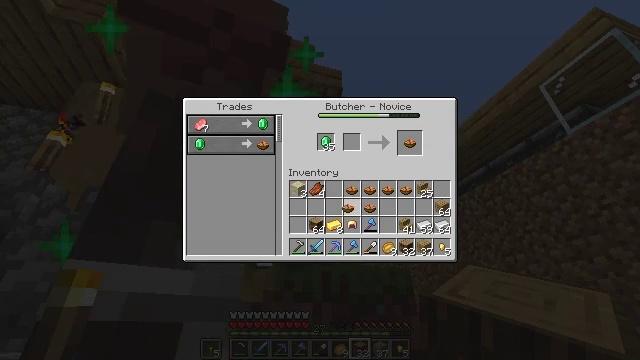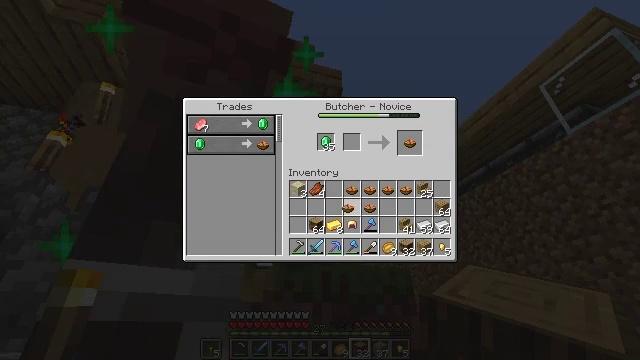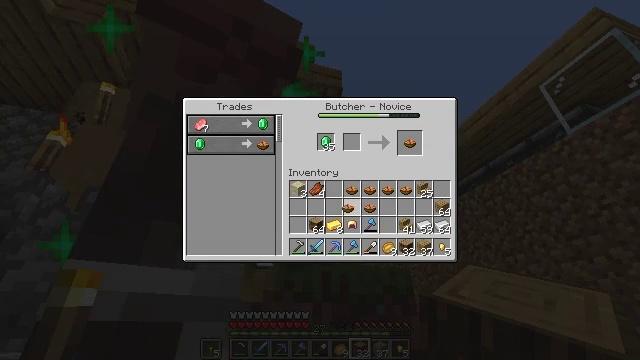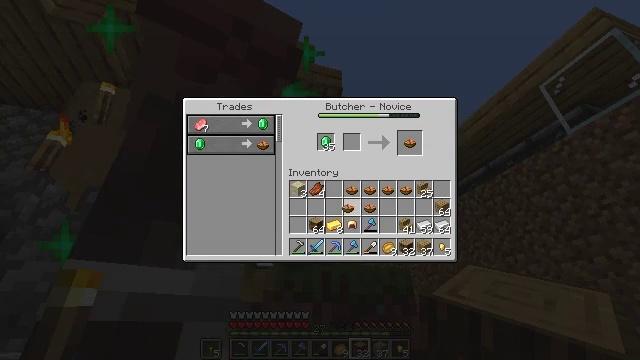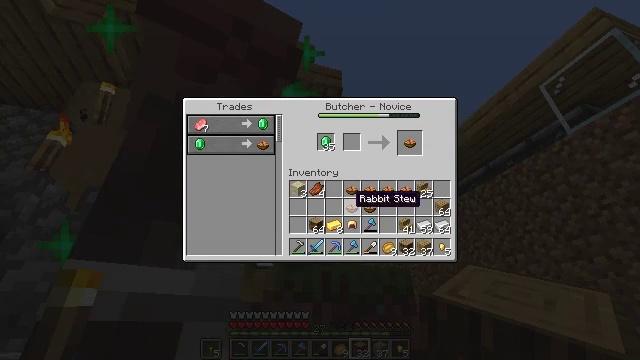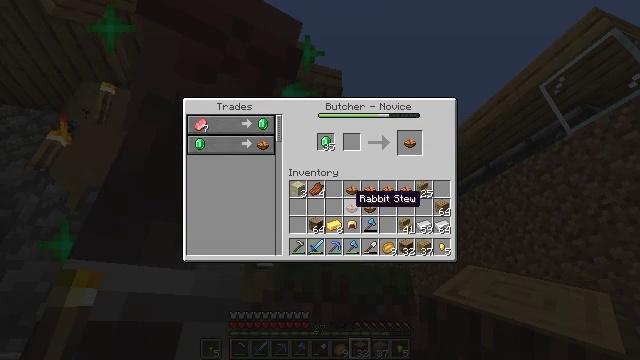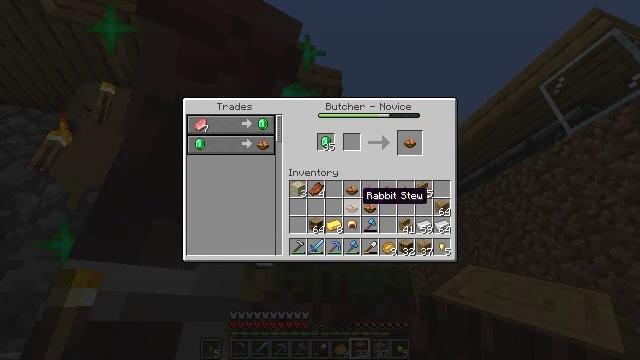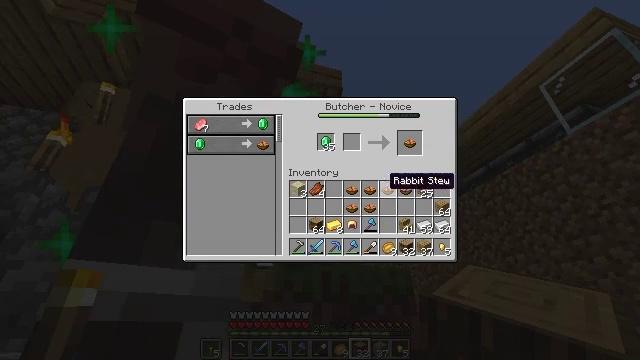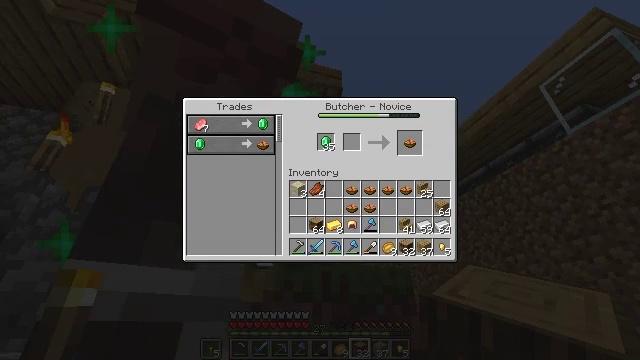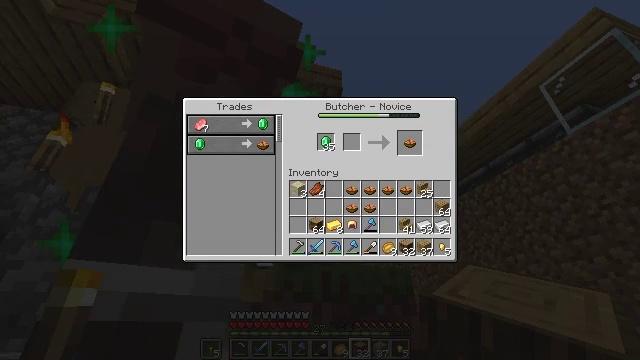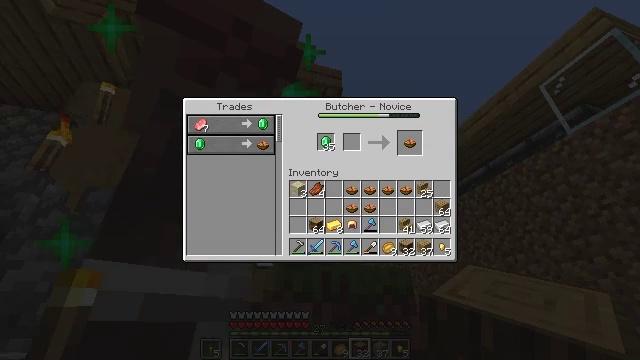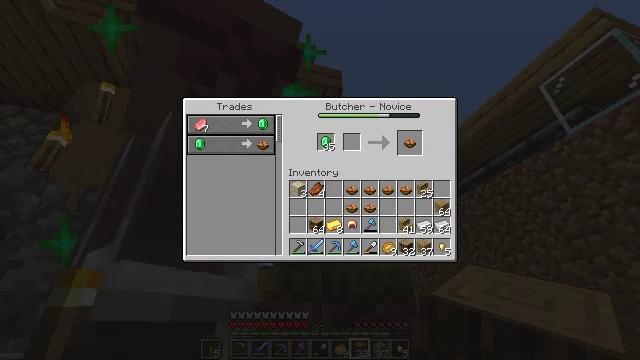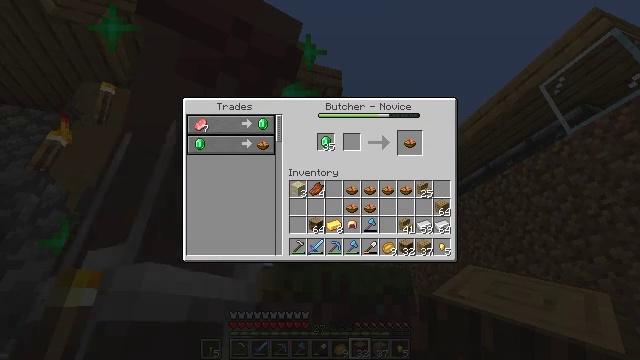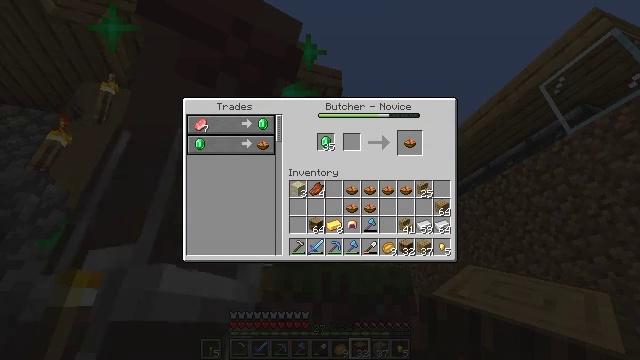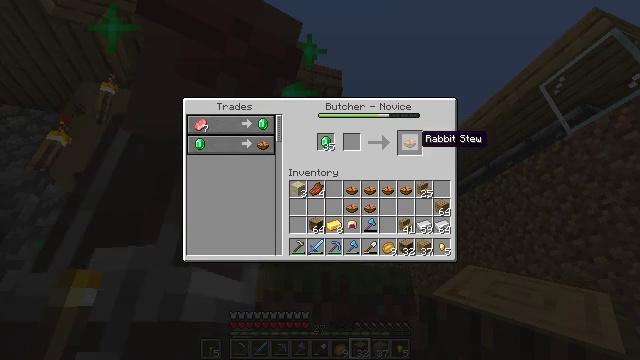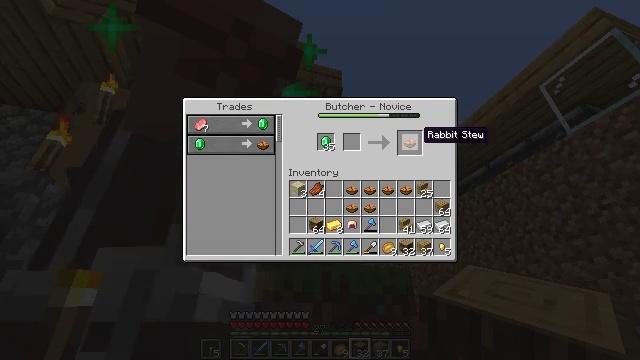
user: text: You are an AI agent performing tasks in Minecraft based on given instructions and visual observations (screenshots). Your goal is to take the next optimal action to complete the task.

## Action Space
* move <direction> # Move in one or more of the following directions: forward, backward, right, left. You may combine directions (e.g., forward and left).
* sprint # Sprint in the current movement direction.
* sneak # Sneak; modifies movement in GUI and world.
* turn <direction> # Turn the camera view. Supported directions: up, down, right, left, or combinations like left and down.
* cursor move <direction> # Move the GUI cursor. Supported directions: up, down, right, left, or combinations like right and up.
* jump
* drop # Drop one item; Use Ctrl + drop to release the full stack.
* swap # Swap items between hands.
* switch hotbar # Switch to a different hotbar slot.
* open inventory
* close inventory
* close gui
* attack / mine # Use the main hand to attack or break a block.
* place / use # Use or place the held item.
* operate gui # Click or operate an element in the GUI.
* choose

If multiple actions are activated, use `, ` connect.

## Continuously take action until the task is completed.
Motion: motion action
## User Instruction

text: Open a crafting table and make a rabbit stew.
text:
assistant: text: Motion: no_op
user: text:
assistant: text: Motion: operate gui
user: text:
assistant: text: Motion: operate gui
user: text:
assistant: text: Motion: no_op
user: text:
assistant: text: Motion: no_op
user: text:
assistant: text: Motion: cursor move right
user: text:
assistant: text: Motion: cursor move right and up
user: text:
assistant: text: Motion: cursor move right and up
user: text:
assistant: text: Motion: cursor move right and up
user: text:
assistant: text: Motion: no_op
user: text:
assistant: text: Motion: no_op
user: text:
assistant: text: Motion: no_op
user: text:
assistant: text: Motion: no_op
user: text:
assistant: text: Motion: no_op
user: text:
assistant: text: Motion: no_op
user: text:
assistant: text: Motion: no_op
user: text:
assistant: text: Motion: no_op
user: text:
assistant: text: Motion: no_op
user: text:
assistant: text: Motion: cursor move left and down
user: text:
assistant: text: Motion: cursor move down
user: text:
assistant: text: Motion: no_op
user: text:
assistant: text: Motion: cursor move up
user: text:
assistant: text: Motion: cursor move up
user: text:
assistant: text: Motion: no_op
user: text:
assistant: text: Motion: no_op
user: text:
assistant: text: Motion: no_op
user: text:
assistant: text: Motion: no_op
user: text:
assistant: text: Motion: operate gui
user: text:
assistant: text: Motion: operate gui
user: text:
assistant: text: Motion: cursor move left and down